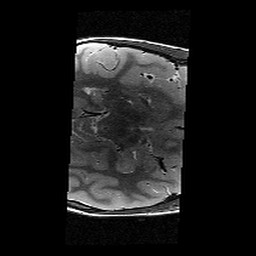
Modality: T2w
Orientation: axial
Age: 11
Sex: male
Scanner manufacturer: siemens
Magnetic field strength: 3 T
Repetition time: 9.23 s
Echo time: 0.067 s